Question: So Im trying to figure out how many features are belong to each block, in other words, if I get it right each feature is a bin of a histogram for specific orientation.
So when I run the following code in matlab:
as you can see it shows 16 different hog features, but the feature vector is 1x324. So how many of features belong to each block /cell?
Thanks
'''
clear
clc
close all
img = imread('cameraman.tif');
[hog1, visualization] = extractHOGFeatures(img,'CellSize',[64 64]);
subplot(1,2,1);
imshow(img);
subplot(1,2,2);
plot(visualization);
'''

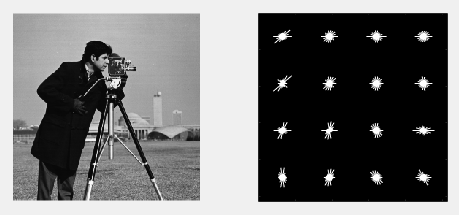
Answer: The reason your HOG vector size 324 is that you have 9 overlapping blocks in the image, each of size 2x2 cells, where each cell is 64x64 pixels. Each block gives you 4 histograms of oriented gradients, each containing 9 bins. So the number of HOG features is 9 * 4 * 9 = 324.
The visualization, evidently, displays a sampling of the cells, to give you the idea of the distribution of orientations in your image. You have 4x4 cells in your image. What you see in the visualization plot is the rose plot of the gradient orientation histogram for each cell.